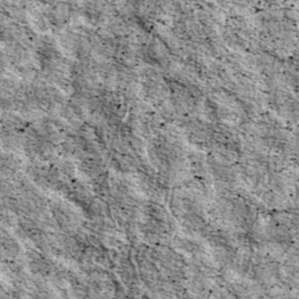
Label: non_frost